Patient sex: M
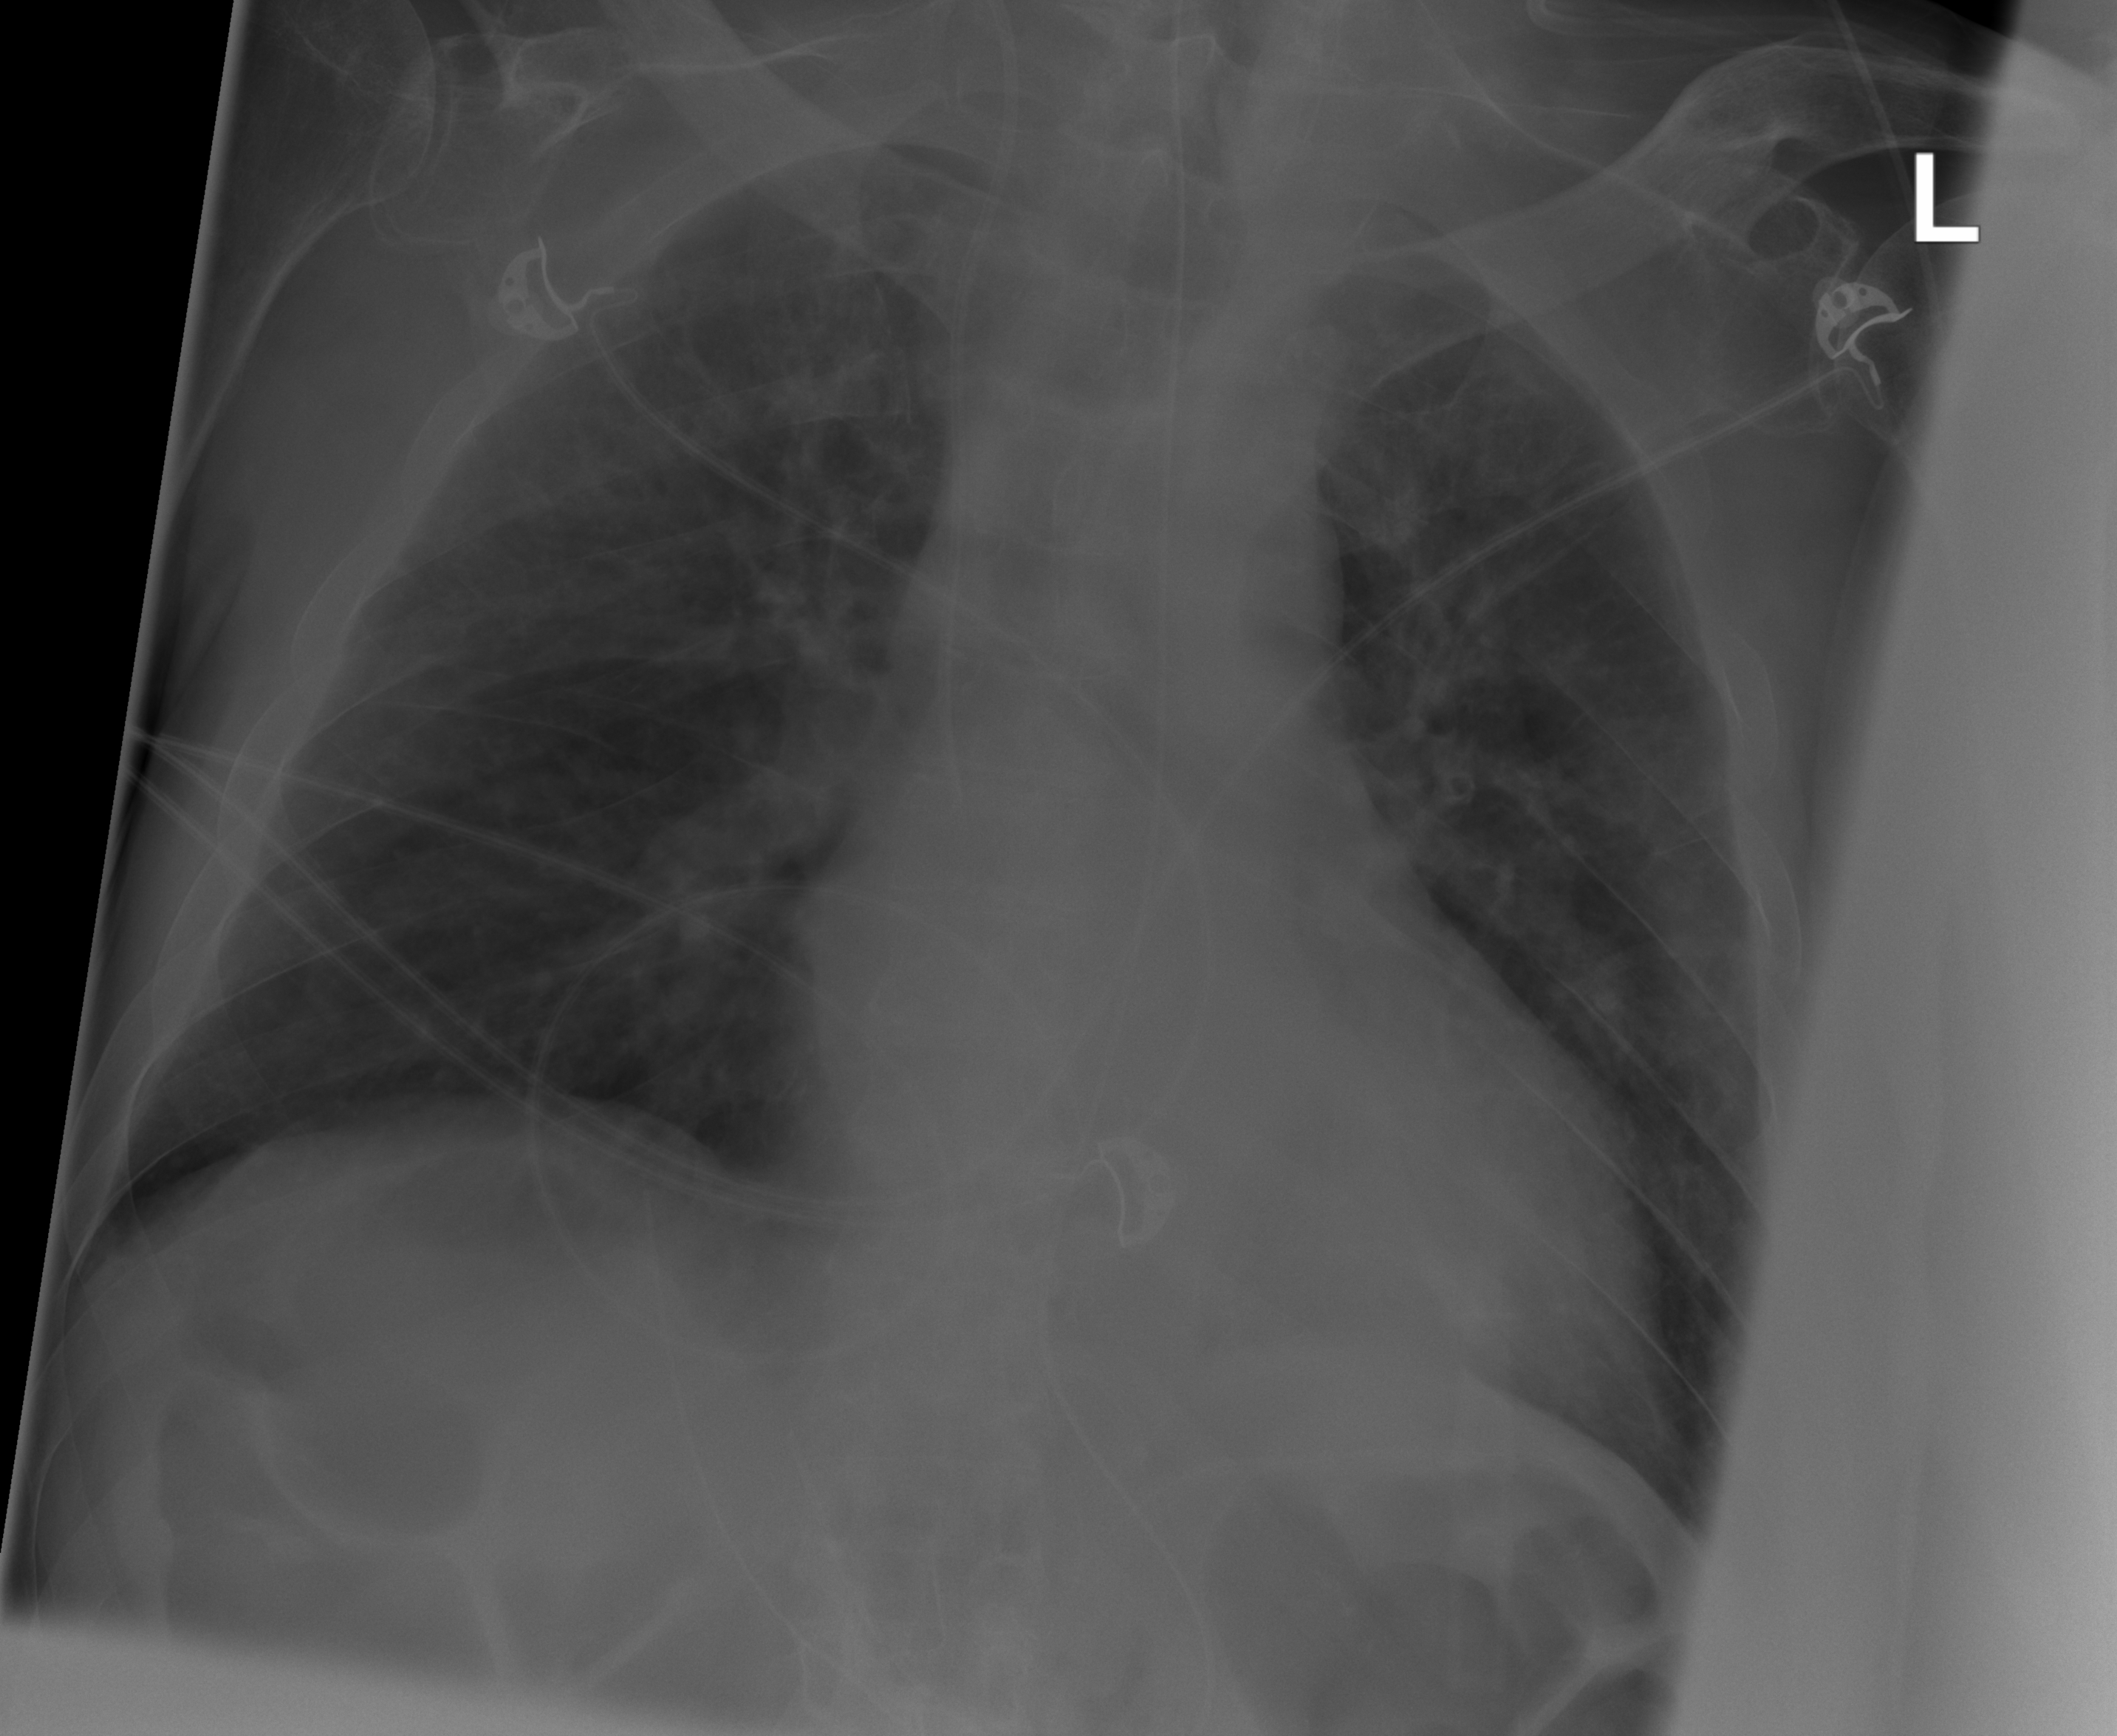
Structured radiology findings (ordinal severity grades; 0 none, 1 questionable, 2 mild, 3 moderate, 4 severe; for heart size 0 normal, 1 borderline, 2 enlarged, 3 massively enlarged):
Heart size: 0
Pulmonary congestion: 0
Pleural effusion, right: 0
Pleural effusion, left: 0
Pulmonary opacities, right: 2
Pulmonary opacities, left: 0
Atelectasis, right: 0
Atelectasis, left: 0